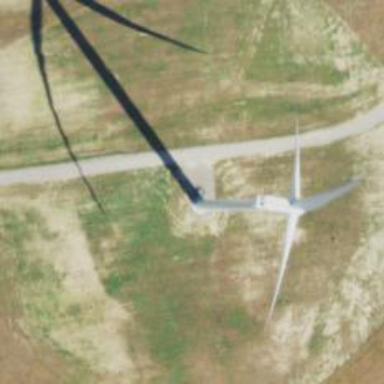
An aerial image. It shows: Wind generator using horizontal axis wind turbines.